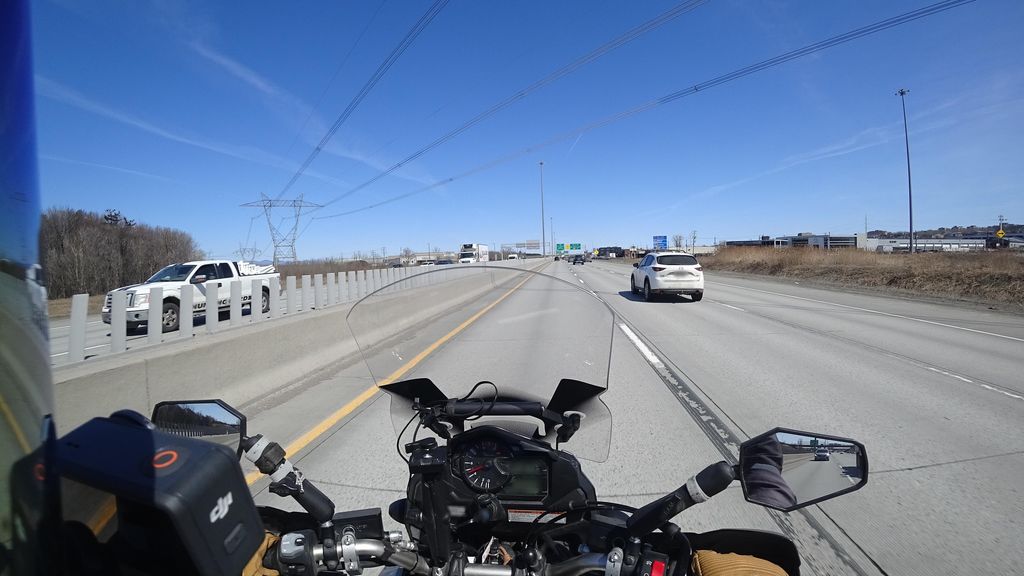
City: quebec_city